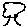
Label: tree